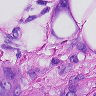
Metastatic tissue present: yes